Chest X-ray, PA view. Patient: 51 years old, sex F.
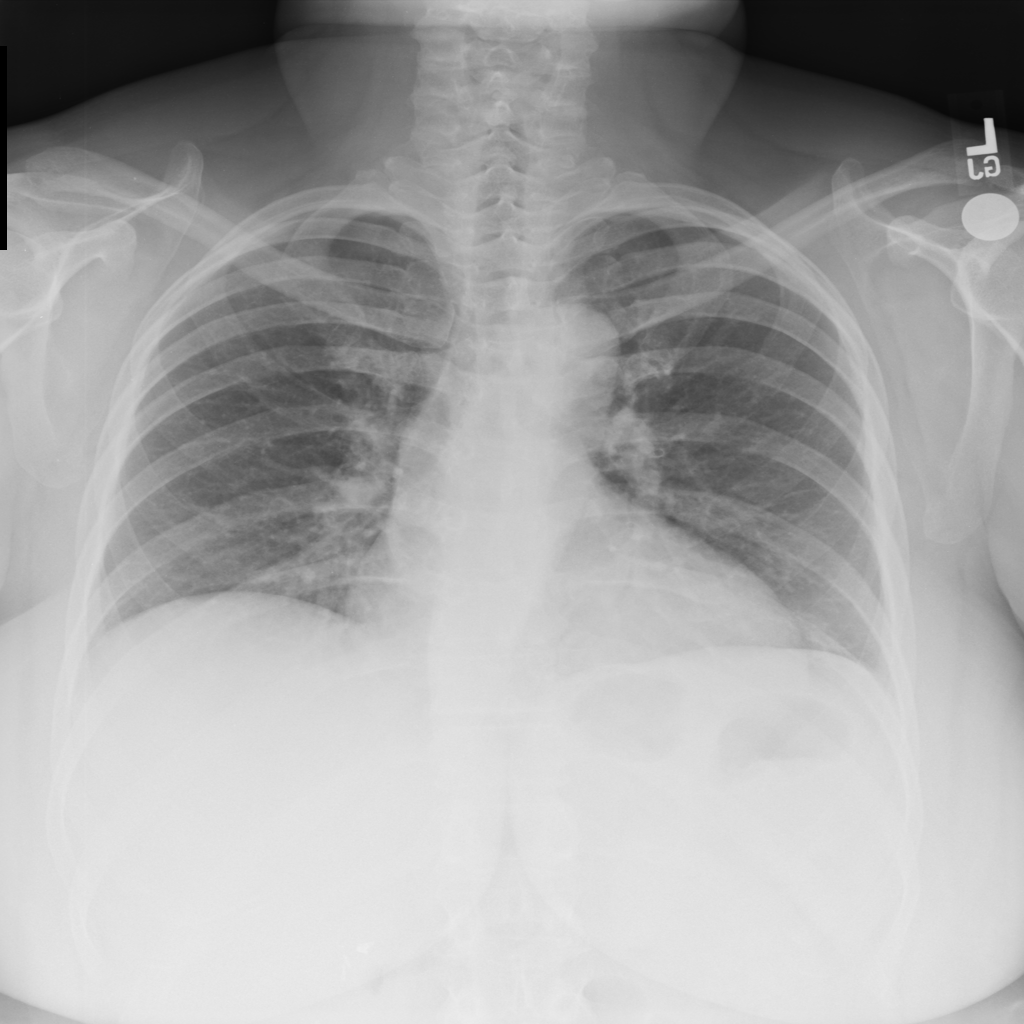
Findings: No Finding